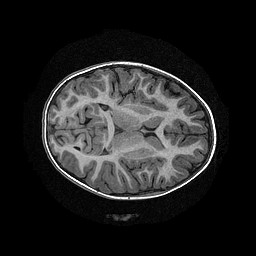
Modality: T1w
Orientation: axial
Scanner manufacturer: ge
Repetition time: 0.008096 s
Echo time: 0.00318 s